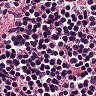
Metastatic tissue present: no